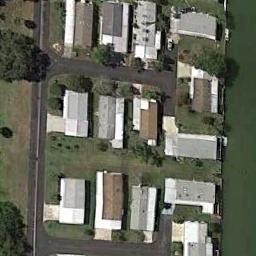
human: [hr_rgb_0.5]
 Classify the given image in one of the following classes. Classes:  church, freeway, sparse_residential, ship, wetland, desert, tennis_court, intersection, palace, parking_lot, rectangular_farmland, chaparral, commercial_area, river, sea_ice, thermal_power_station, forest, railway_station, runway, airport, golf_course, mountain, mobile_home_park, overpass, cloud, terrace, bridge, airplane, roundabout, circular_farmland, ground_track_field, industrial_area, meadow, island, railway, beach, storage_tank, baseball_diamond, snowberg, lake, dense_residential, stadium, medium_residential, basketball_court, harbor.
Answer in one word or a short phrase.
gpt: mobile_home_park